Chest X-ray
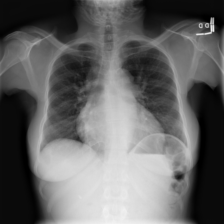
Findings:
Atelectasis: negative
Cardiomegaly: positive
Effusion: negative
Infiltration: positive
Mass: negative
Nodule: negative
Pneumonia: negative
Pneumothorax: negative
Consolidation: negative
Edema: negative
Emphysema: negative
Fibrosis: negative
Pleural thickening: negative
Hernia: negative